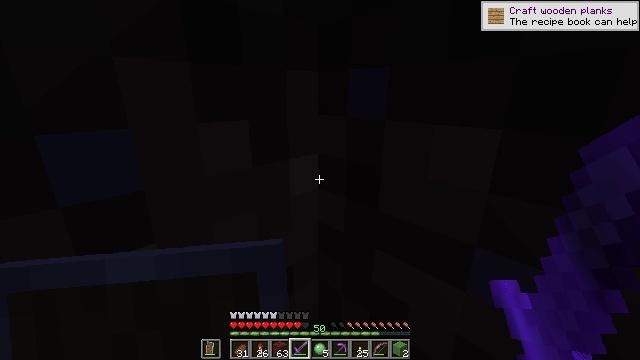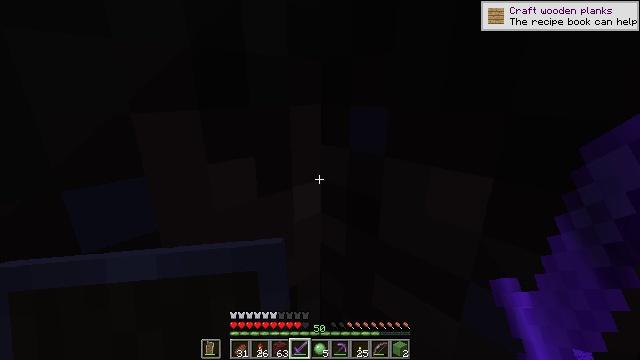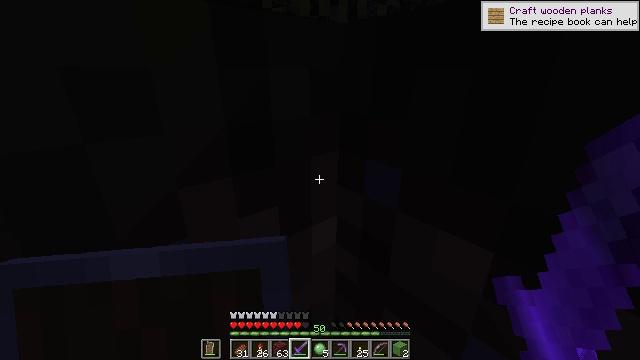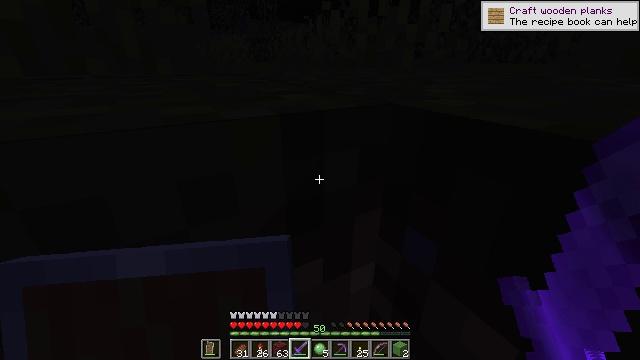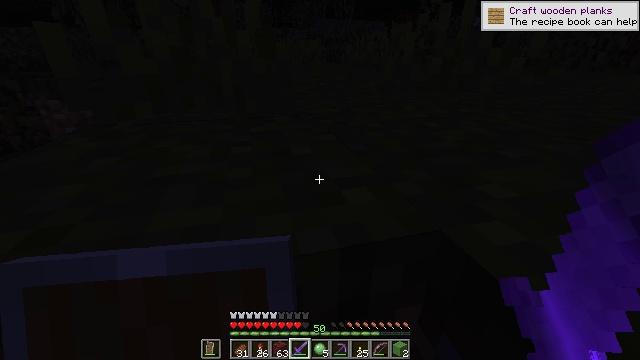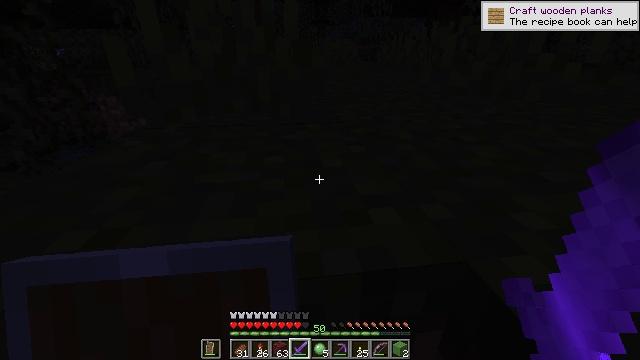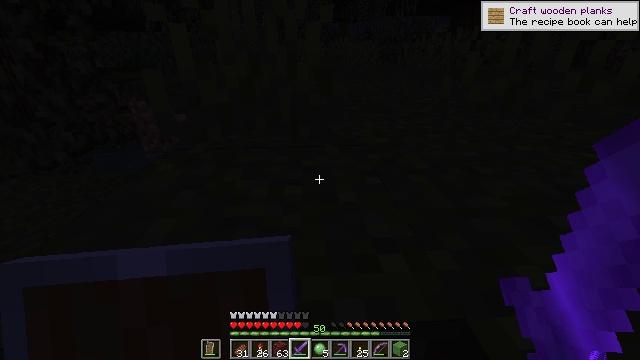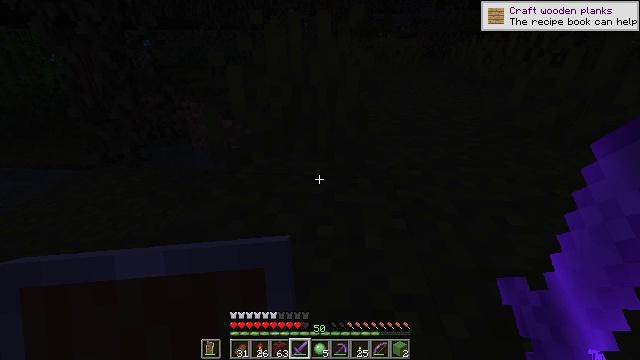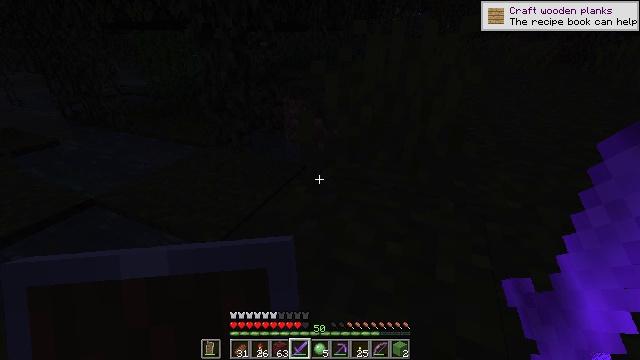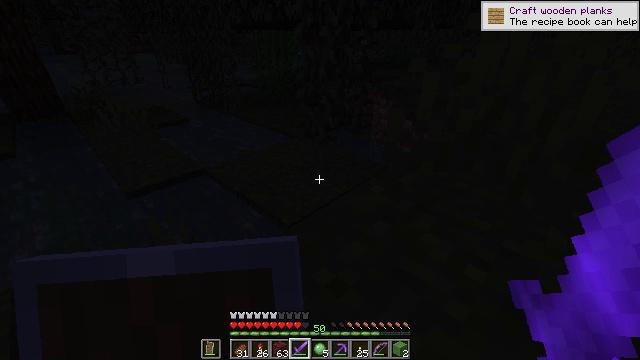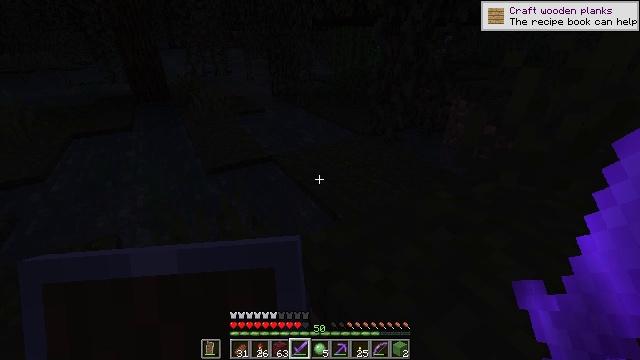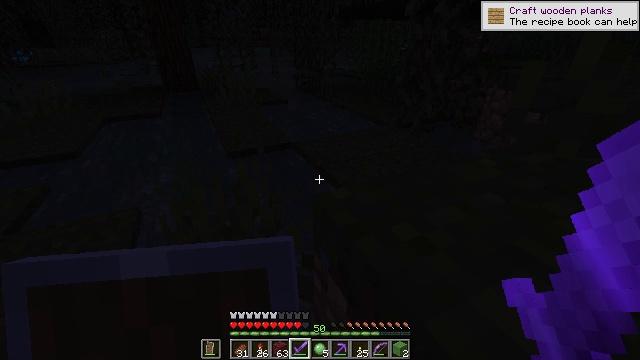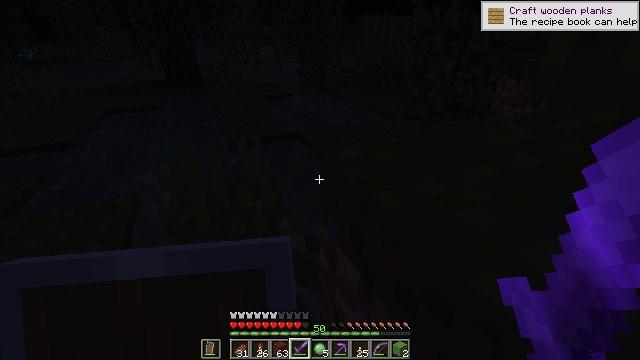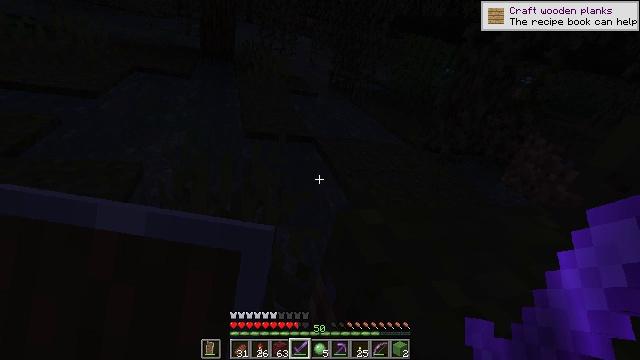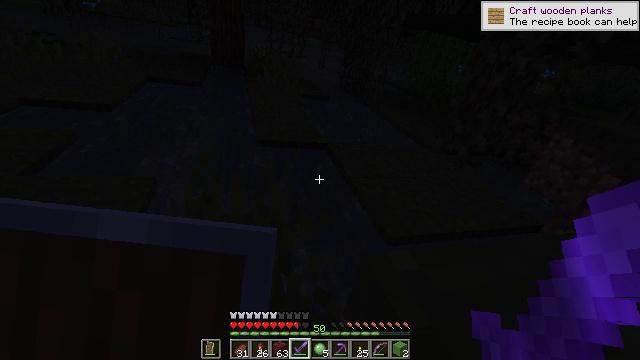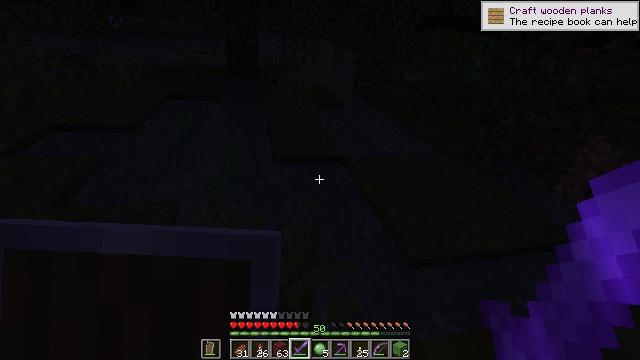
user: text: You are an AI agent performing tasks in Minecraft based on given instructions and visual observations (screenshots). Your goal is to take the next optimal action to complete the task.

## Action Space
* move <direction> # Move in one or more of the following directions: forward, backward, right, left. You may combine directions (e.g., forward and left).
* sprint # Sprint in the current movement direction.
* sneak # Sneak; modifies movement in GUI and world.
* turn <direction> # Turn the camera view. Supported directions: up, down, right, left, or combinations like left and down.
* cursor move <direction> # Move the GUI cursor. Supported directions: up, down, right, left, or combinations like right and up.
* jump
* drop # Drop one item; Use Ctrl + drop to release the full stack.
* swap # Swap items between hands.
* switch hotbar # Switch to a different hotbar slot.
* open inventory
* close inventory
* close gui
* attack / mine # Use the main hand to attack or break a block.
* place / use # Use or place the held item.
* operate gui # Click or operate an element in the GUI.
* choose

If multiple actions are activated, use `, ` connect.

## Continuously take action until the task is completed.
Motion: motion action
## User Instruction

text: Break the vines.
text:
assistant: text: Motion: move forward, jump
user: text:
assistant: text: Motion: move forward, turn left and down, jump
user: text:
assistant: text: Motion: move forward, turn left and down, jump
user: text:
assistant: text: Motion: move forward, turn left, jump
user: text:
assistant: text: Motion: move forward, turn left, jump
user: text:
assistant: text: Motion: move forward, turn left, jump
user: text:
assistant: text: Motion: move forward, turn left and down, jump
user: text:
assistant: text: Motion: move forward, turn left, jump
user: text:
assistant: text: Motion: move forward, turn left, jump
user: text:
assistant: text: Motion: move forward, turn left, jump
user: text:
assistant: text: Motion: move forward, turn left, jump
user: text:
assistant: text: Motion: move forward, jump
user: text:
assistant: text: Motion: move forward, jump
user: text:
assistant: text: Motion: move forward, turn left, jump
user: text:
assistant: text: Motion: move forward, turn left, jump
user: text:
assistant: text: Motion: move forward, turn left, jump
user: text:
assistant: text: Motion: move forward, turn left, jump
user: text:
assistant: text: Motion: move forward, jump
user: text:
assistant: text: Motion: move forward, jump
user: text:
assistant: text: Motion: move forward, jump
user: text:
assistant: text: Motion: move forward, jump
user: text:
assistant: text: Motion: move forward, turn right and up, jump
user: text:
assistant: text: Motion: move forward, turn right, jump
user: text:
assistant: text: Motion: move forward, turn right and up, jump
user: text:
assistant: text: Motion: move forward, turn right and up, jump
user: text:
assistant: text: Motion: move forward, turn right and up, jump
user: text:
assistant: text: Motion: move forward, turn right and up, jump
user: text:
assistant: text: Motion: move forward, turn right, jump
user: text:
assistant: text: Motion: move forward, turn right, jump
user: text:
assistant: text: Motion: move forward, turn right and up, jump